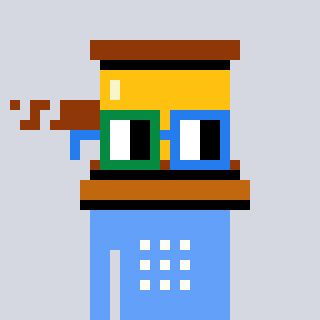
a pixel art character with square green and blue glasses, a gavel-shaped head and a blue-colored body on a cool background